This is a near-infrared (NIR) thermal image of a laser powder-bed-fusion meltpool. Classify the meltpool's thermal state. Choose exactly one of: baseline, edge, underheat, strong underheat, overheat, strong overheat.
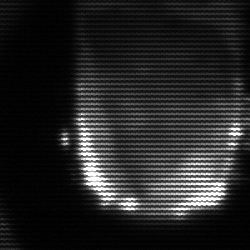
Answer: baseline